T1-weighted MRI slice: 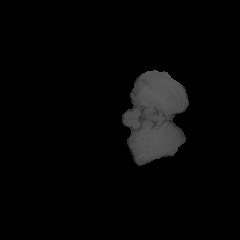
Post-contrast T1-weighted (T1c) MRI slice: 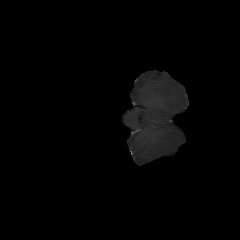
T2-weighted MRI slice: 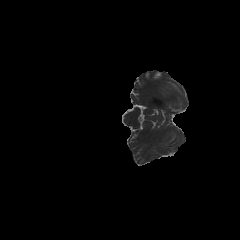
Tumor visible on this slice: no